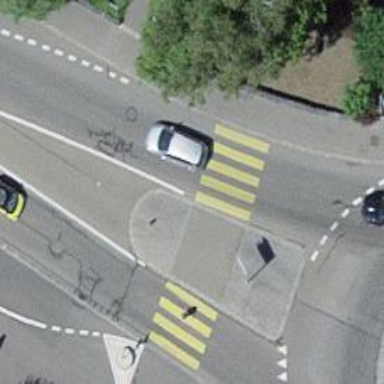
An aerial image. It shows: Kerb serving as barrier.